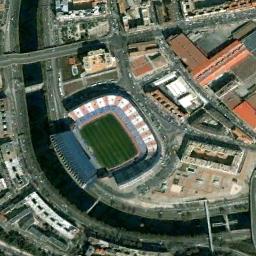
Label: stadium